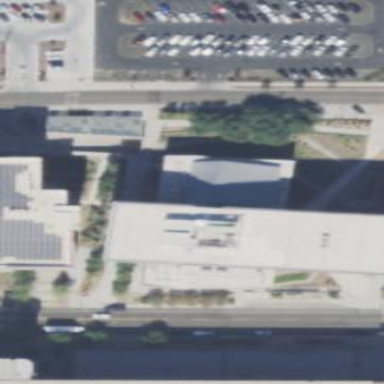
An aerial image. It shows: Police building.